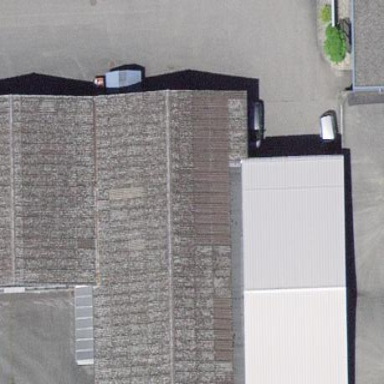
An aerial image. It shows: Warehouse.